Interaction volume radius: 5 \u00c5
Interaction volume height: 20 \u00c5
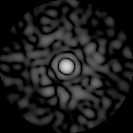
Disorder parameter: 0.8323